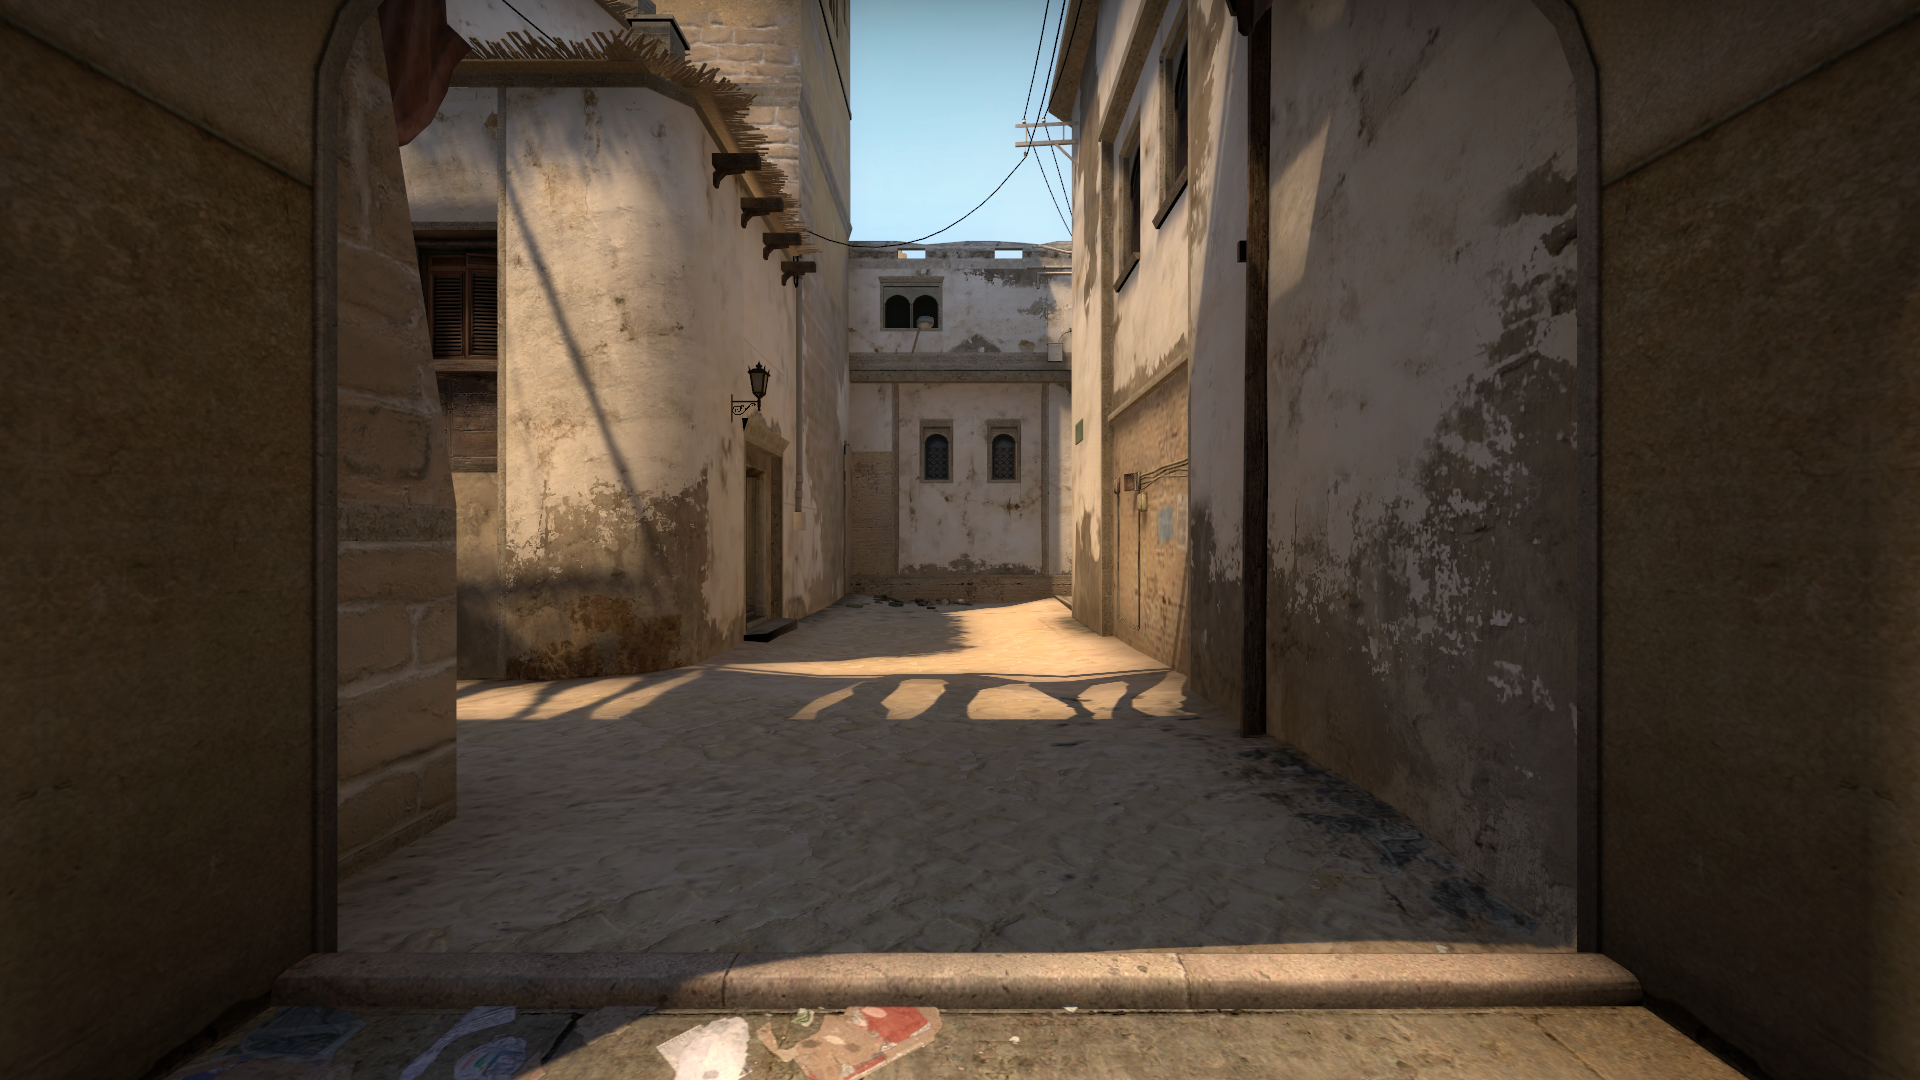
Map: de_mirage